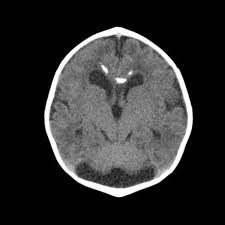
Label: notumor